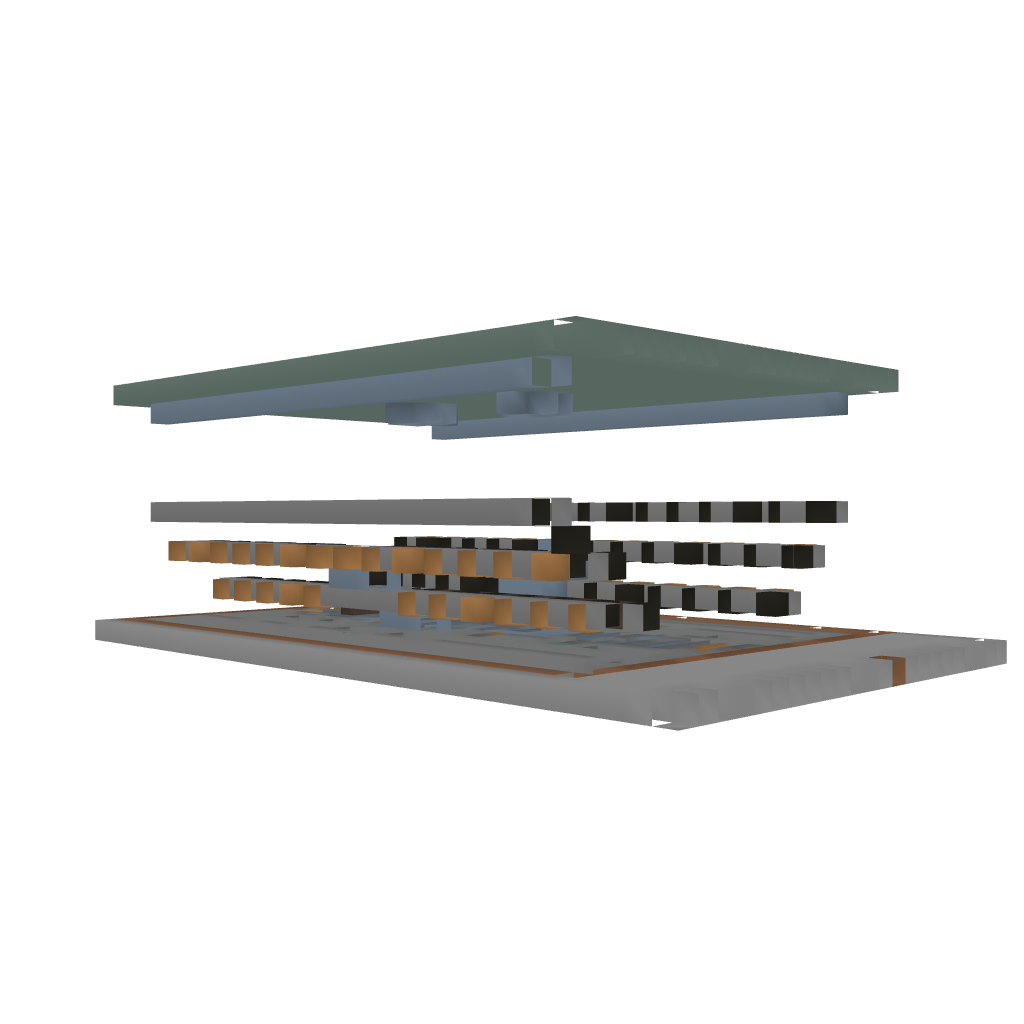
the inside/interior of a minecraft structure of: Shop For Servers